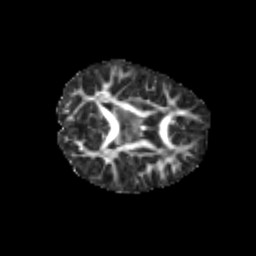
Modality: FA
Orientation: axial
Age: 6
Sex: female
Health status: healthy